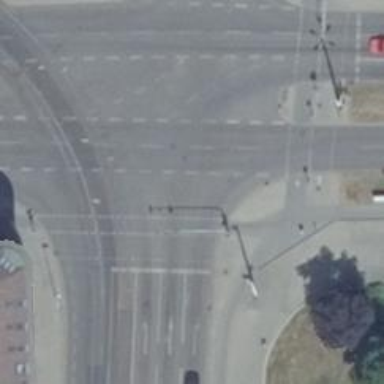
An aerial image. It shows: Asphalt surface cycle lane on the left.